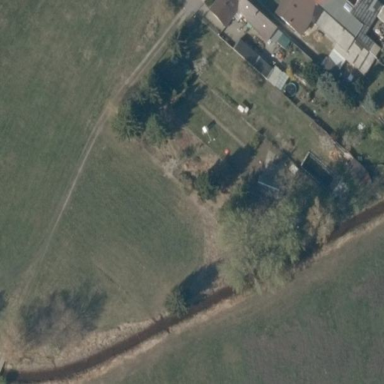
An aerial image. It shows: Allotments area.